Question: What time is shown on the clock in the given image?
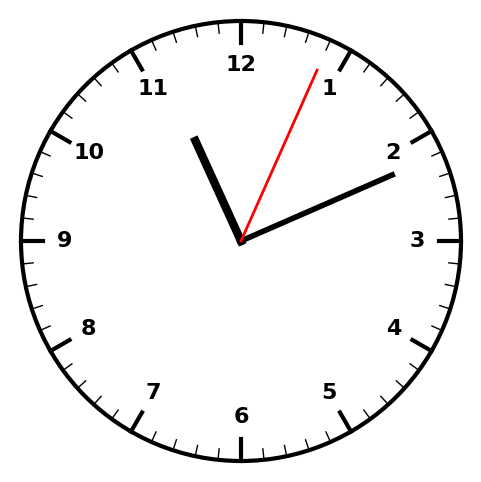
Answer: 11:11:04